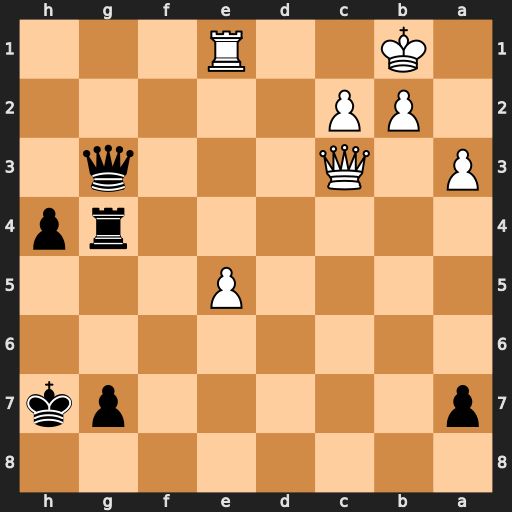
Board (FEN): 8/p5pk/8/4P3/6rp/P1Q3q1/1PP5/1K2R3
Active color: b
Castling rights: -
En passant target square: -
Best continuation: Qxc3 bxc3 Kg8